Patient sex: M
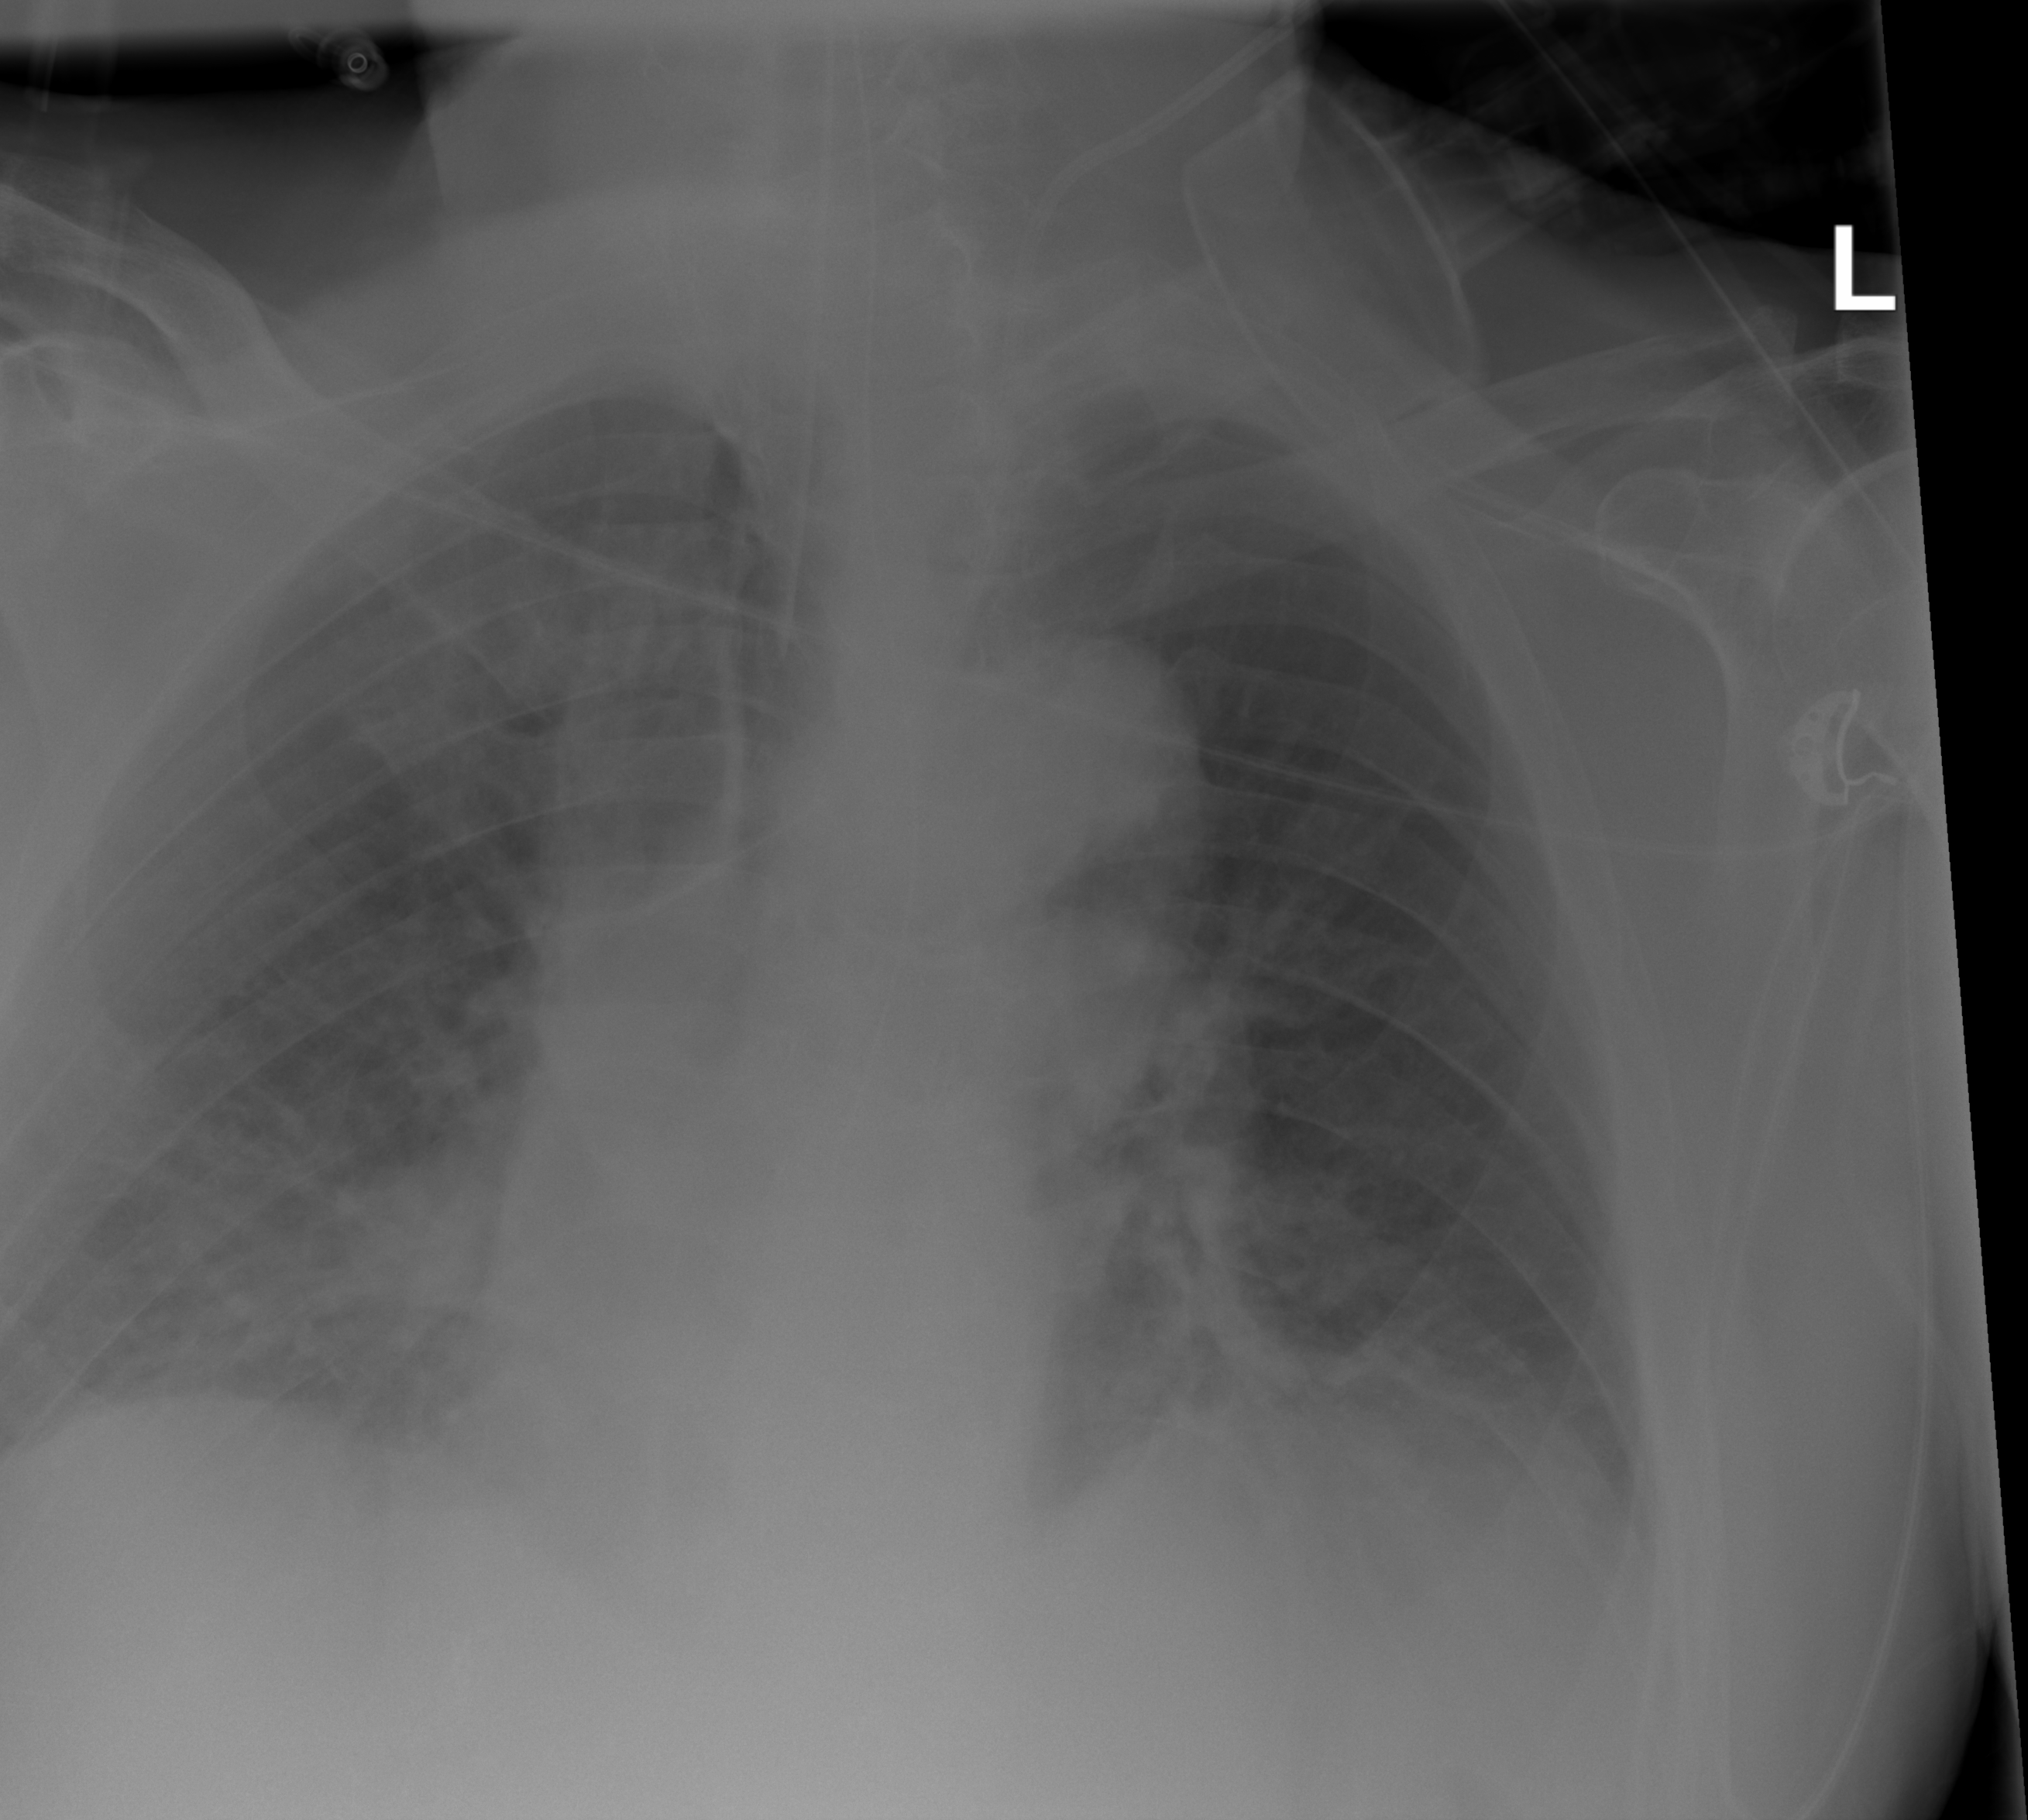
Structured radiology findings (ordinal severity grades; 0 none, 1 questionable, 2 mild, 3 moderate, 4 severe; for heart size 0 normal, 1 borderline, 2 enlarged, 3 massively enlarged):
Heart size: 0
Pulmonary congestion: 2
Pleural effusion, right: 0
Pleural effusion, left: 2
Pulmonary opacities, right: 2
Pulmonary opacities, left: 0
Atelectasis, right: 2
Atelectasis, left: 2